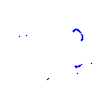
Particle: pion